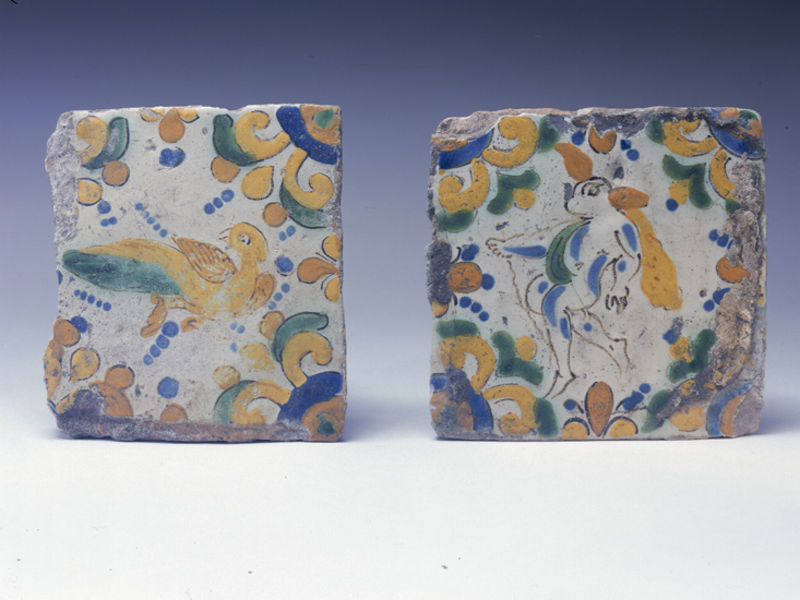
Titel: Two Tiles (Azulejos)
Standort: Amherst (Massachusetts, USA)
Institution: Mead Art Museum, Amherst College
Schlagwörter: blue, feathers, hands, white, green, grey, old, painting, wall, woman, yellow, decorative, flowers, pattern, patterns, brown, feather, greek, man, rock, rocks, roman, satyr, stone, orange, spanish, drawing, decoration, color, dots, animals, bird, peacock, tail, birds, curls, glass, wings, abstract, bright, small, marble, person, human, arms, design, square, italian, art, colorful, colors, dot, squares, animal, circles, legs, lines, ceramic, monkey, figure, rough, horn, paint, soil, orage, islamic, pottery, beak, islam, stones, wing, squiggles, porcelain, painted, broken, curves, tiles, tile, glazed, strange, grotesque, worn, clay, frog, pompei, edges, rabbit, duck, damaged, fragments, intricate, tin, damage, majolica, glaze, cracked, partial, handpainted, greeen, tri color, borken, birdperson, birdy, cermaic, drrawing, cermic, yoshi, ceranuc